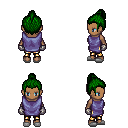
a pixel art fantasy rpg character, female body template, human, dark skin, chain tabard jacket, gold greaves, green short topknot hairstyle, metal gloves, white slippers, four views (front, back, left, right), 2x2 character sprite sheet, small pixel art, hard edges, no anti-aliasing